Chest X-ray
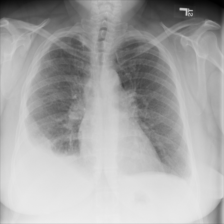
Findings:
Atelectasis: negative
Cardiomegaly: negative
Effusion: negative
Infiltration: negative
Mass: negative
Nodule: negative
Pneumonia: negative
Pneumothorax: negative
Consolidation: negative
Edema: negative
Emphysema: negative
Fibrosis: negative
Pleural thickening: negative
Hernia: negative